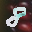
Label: 8